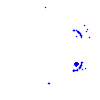
Particle: kaon